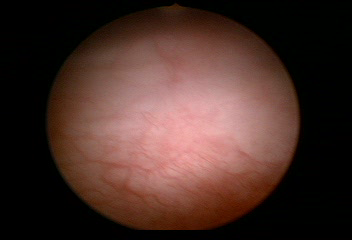
Modality: WLC
Class: Normal mucosa
Bladder cancer association: No